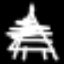
Label: The Eiffel Tower